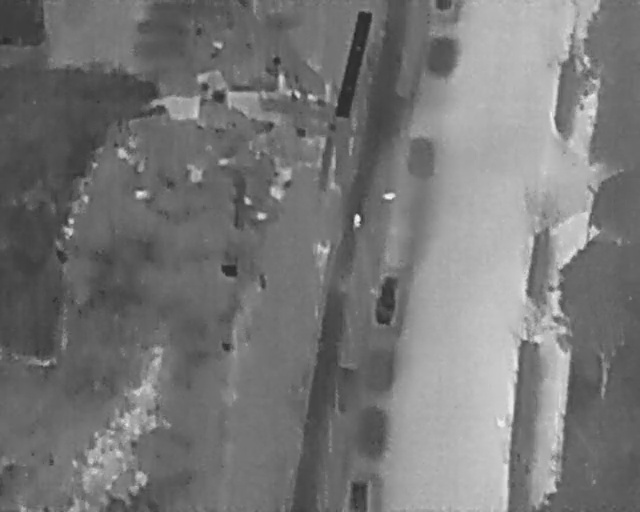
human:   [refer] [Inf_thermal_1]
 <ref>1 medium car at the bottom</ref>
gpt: <box>[[53, 94, 58, 98, 2]]</box>

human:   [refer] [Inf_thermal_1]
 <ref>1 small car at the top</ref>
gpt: <box>[[68, -1, 70, 3, 2]]</box>